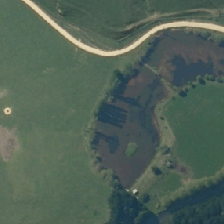
Land cover: lake_pond